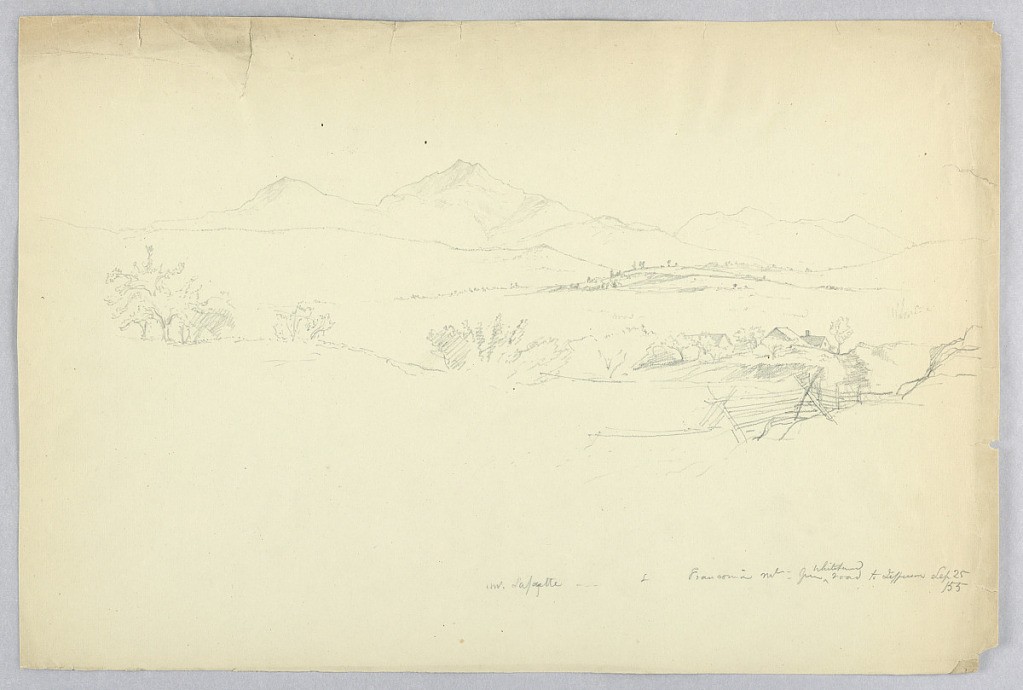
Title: Mt. Lafayette, Mt. Franconia from Whitefield Road to Jefferson
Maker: Daniel Huntington, American, 1816–1906
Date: September 25, 1855
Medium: Graphite on pale green paper
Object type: Drawing
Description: Fence, right, with farm beyond. Ridges, with mountains beyond.